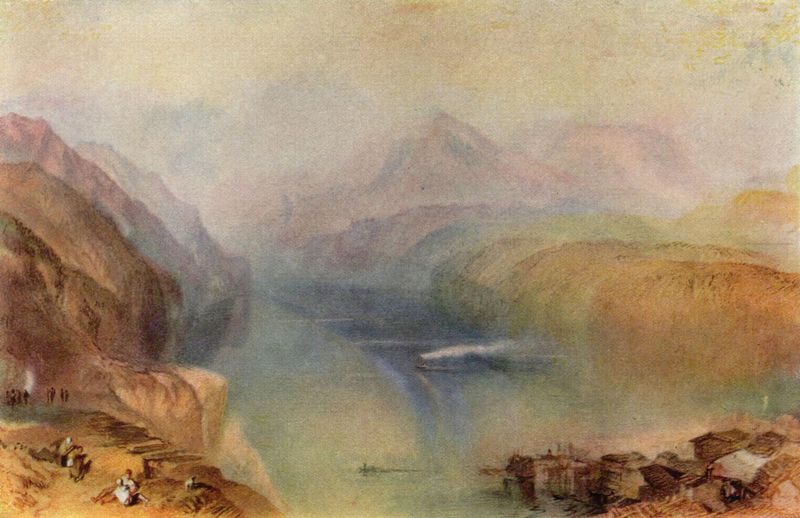
Titel: Der Vierwaldstätter See
Künstler: William Turner
Standort: London
Institution: Tate Gallery
Schlagwörter: berg, blau, dunkel, felsen, gemälde, himmel, mann, meer, wasser, weiß, wolken, aquarell, fluss, frauen, gelb, grün, landschaft, menschen, ocker, sand, see, stadt, teich, ufer, braun, bunt, frau, grau, hell, hintergrund, holz, kleid, kreide, licht, männer, orange, pastell, türkis, vordergrund, haus, tier, wiese, beige, malerei, blass, stehen, öl, erde, feld, flusslauf, horizont, häuser, hügel, natur, flach, gewässer, hütte, qualm, rauch, sonne, gold, person, rosa, zart, bauern, boot, boote, hellblau, gischt, küste, schiff, schiffe, wellen, liegen, ruhen, ort, heu, berge, farben, fels, gebirge, wüste, dorf, dächer, dunst, farbe, lila, luftperspektive, nebel, violett, schlucht, steil, hütten, pause, rast, hafen, anleger, flus, dampf, dampfer, dampfschiff, steg, turner, vorsprung, spitz, detail, warten, bucht, gruppen, klippe, schichtung, wandern, form, asien, felsig, china, verschwommen, sonnenschein, grad, grünlich, siedlung, leicht, plateau, wal, fjord, rasten, canyon, schroff, regenbogen, genau, dampfboot, holzhütten, dunstig, william turner, wasserdampf, 19. jahrhundert, 18. jahrhundert, 20. jahrhundert, j#iser, nebem, weite wasser, morgenluft